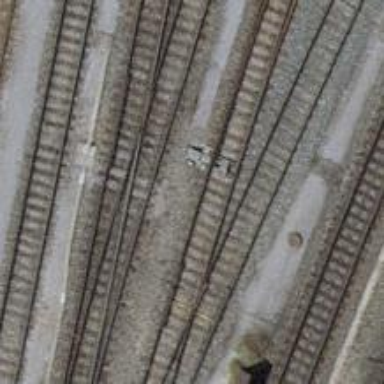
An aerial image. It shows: Single-track electrified railway yard with contact line electrification.